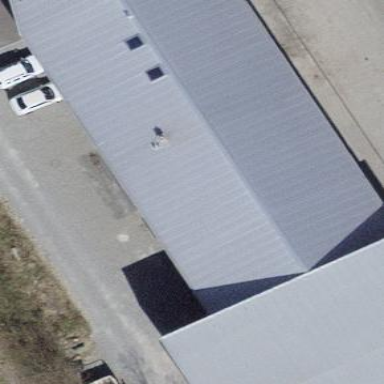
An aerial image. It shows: Industrial building.